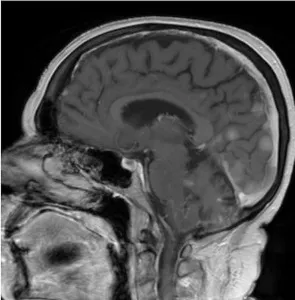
(A-D) Repeat T1-weighted MRI with contrast three years later with interval development of extensive diffuse enhancing dural nodularity, numerous avidly enhancing supratentorial and infratentorial lesions, enhancement of the bilateral trigeminal nerves, internal auditory canals, and exit wound from the surgical site into the posterior aspect of the right-sided neck musculature consistent with diffuse leptomeningeal dissemination (arrows indicate internal auditory canals).
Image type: radiology (mri)